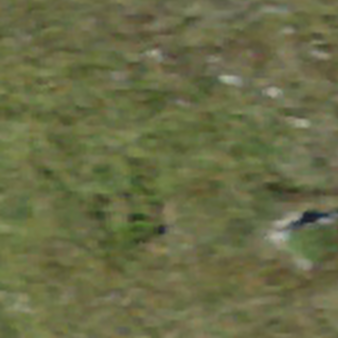
Label: other